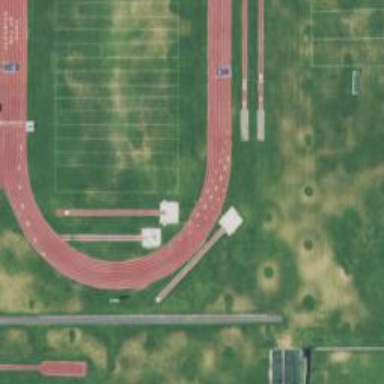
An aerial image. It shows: Athletics track located in leisure land area.